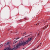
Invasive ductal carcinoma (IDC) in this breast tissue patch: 0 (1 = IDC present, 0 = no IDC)